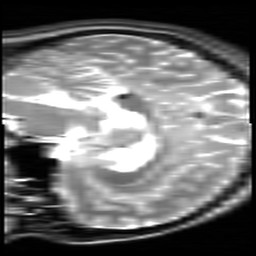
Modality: inplaneT2
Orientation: sagittal
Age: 22
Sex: male